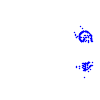
Particle: proton